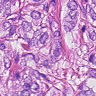
Metastatic tissue present: yes